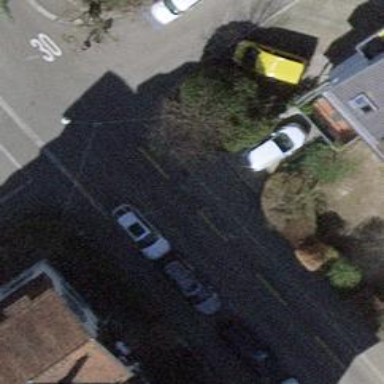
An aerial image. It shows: Car sharing facility.